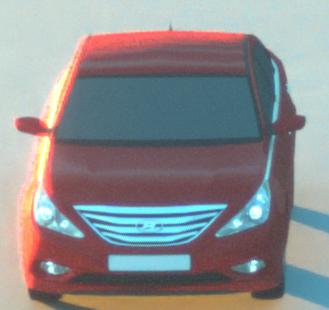
Make: Hyundai
Model: Sonata
Detailed model: Gen. 6 YF
Model produced from: 2009
Model produced until: 2016
Doors: 4
Color: red
Road condition: dry road
Daytime: sunrise or sunset
Contrast: medium contrast